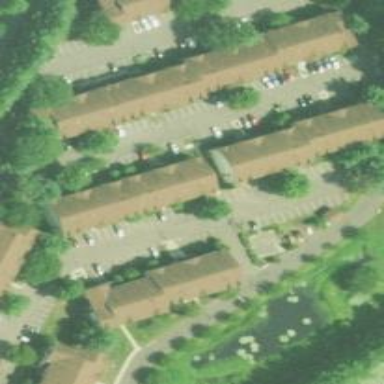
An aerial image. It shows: Parking area.